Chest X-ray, PA view. Patient: 23 years old, sex M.
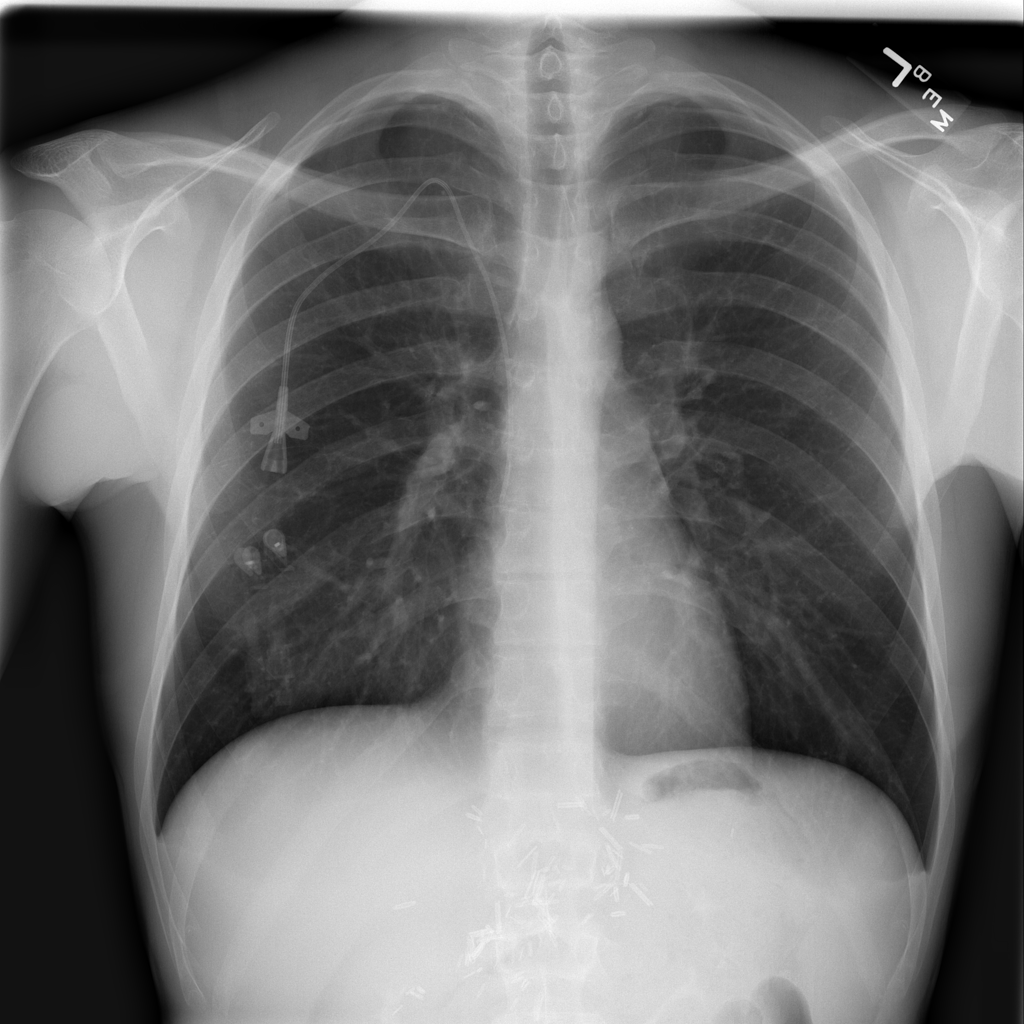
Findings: No Finding